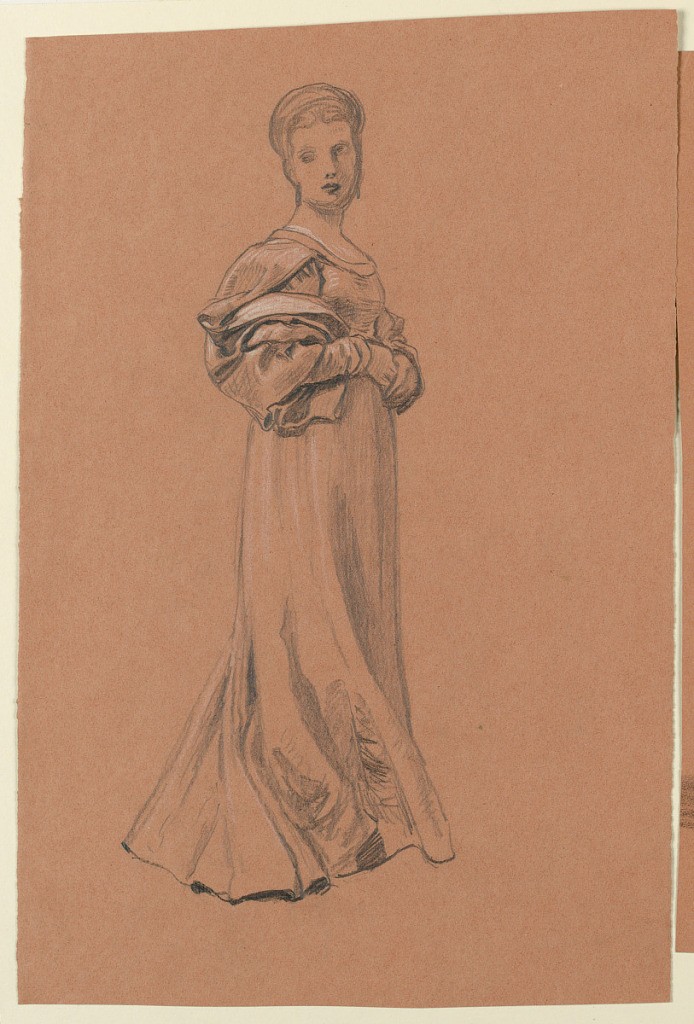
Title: Study for "Wedding Procession"
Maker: Elihu Vedder, American, 1836 – 1923
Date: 1872–1875
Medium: Pastel crayon on paper
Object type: Drawing
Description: Full-length figure of a woman in costume, standing, turned toward the right.